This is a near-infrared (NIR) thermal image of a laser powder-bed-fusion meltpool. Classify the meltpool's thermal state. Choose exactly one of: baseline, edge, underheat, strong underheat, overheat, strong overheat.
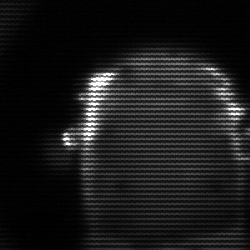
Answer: baseline